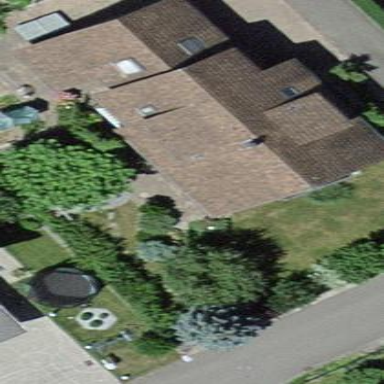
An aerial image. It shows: Building with tile roof.